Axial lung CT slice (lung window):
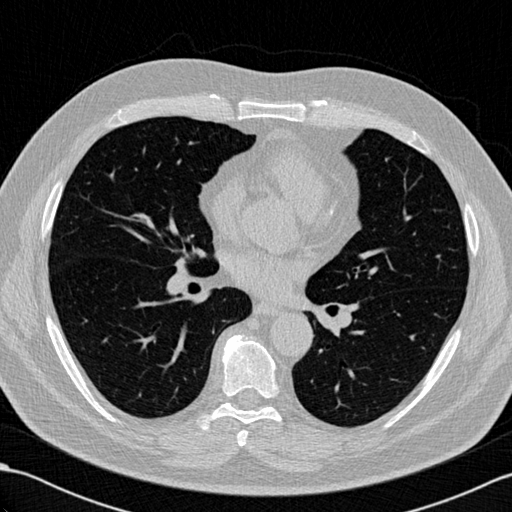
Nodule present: no